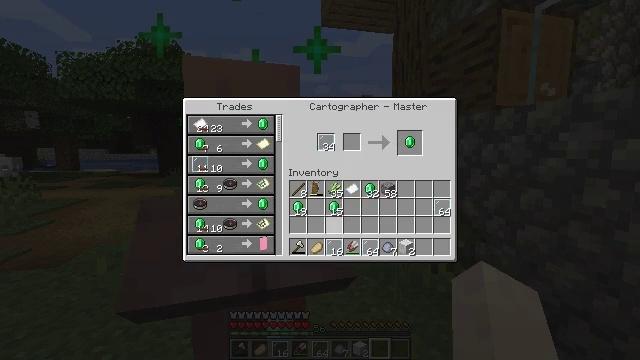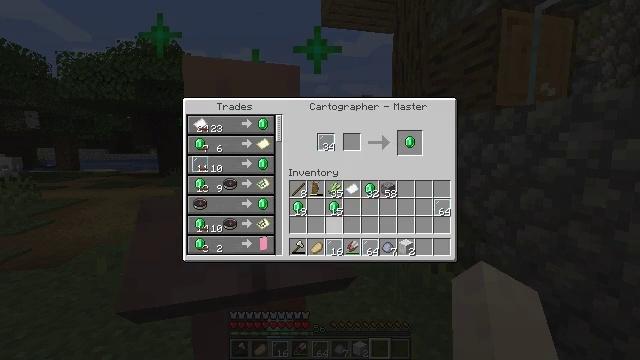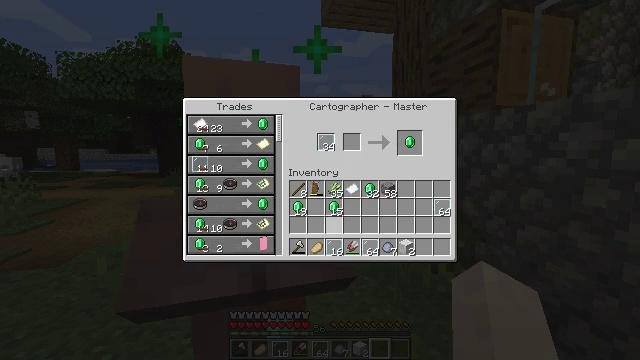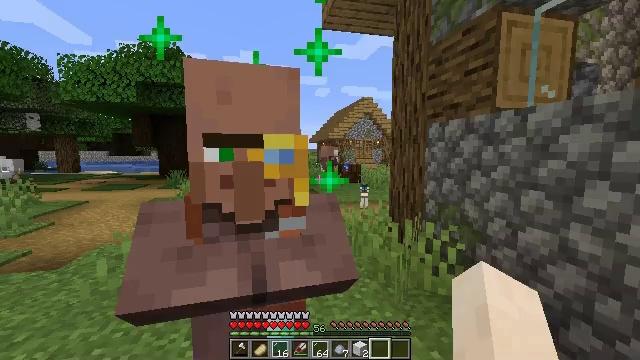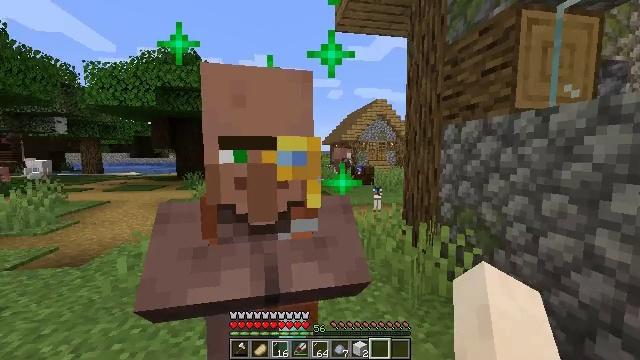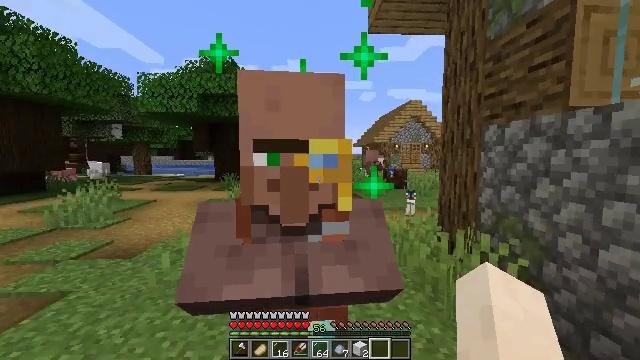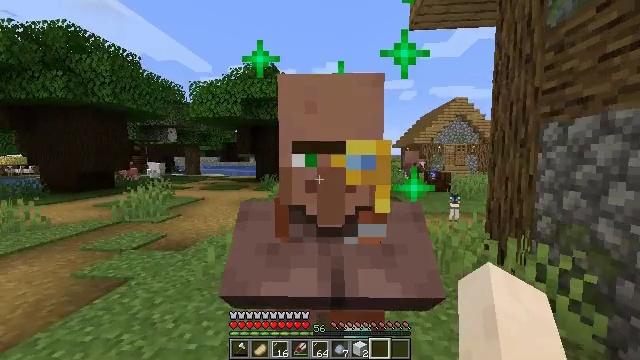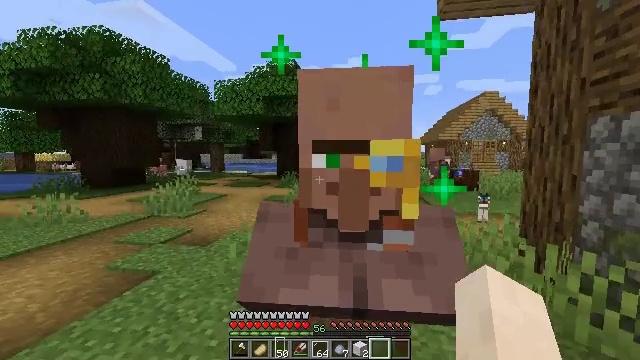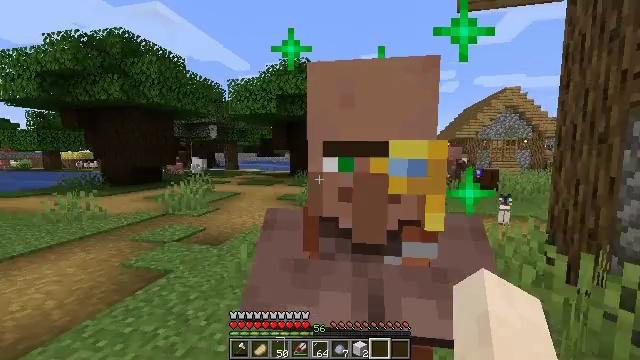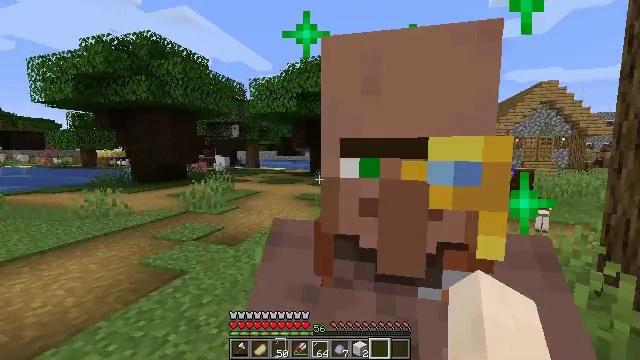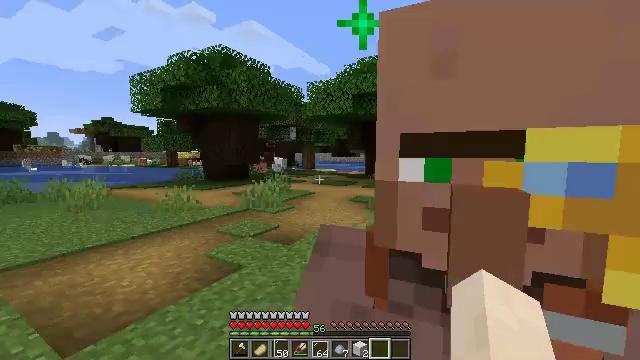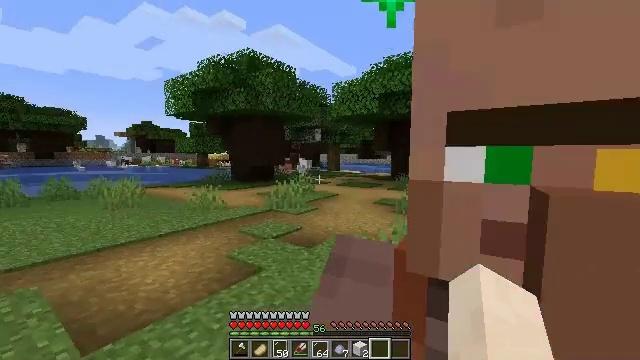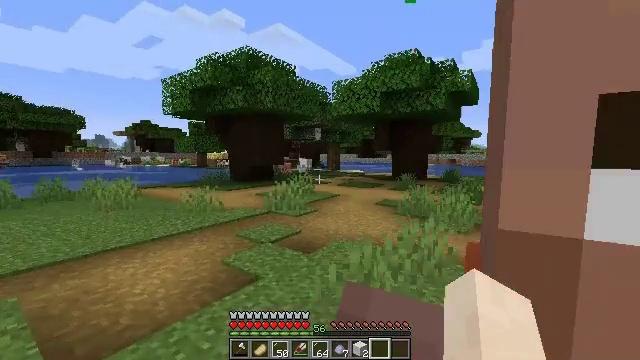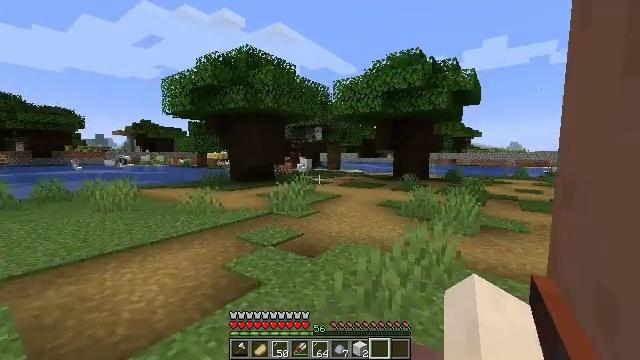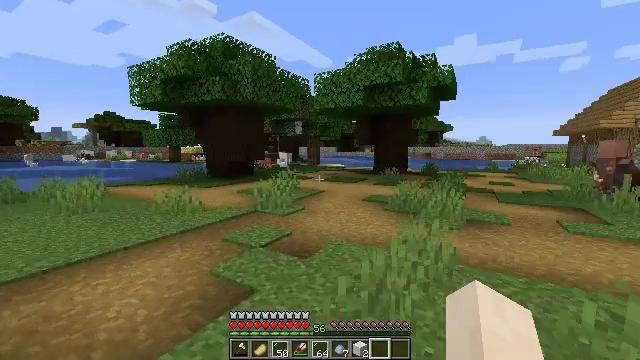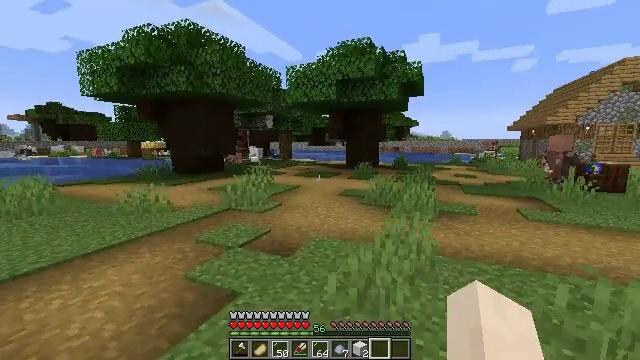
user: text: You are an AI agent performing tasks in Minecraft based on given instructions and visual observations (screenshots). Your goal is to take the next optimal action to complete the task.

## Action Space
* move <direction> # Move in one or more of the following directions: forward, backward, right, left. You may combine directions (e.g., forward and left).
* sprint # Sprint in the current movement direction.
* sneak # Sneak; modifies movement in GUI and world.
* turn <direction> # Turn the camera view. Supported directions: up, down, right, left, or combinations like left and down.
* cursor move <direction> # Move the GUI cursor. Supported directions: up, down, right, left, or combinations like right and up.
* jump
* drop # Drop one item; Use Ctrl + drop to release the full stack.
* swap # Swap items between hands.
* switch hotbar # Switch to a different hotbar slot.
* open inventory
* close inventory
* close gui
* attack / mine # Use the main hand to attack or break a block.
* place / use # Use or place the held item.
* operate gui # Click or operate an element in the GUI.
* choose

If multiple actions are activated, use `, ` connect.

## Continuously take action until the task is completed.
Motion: motion action
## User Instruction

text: Crafting results in flint.
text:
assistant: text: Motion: no_op
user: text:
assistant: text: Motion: no_op
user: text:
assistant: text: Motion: no_op
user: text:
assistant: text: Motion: turn left, close gui
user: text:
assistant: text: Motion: turn left
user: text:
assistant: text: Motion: turn left
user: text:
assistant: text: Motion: move forward, turn left
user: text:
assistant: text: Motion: move forward, turn left
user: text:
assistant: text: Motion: move forward, turn left
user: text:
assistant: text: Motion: move forward, turn left
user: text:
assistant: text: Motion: move forward, turn left
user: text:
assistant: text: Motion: move forward and move left
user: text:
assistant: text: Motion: move forward and move left
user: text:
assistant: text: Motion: move forward and move left, turn right and down
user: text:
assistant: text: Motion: move forward and move left, turn right and down
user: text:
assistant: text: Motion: move forward and move left, turn right
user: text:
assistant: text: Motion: move forward and move left
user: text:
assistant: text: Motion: move forward and move left, open inventory
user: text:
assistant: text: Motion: open inventory
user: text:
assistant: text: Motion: open inventory
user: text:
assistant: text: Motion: no_op
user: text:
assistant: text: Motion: no_op
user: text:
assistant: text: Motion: cursor move right
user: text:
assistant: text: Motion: no_op
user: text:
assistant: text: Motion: cursor move down
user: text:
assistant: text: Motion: no_op
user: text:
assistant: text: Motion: no_op
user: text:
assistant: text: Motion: operate gui
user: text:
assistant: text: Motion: operate gui
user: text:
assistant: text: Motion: operate gui